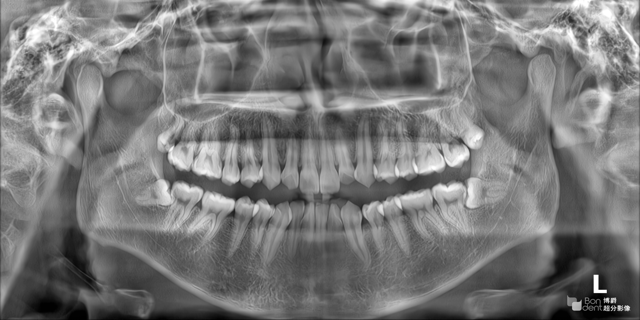
adult